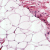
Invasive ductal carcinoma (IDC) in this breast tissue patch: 0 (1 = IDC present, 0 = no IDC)